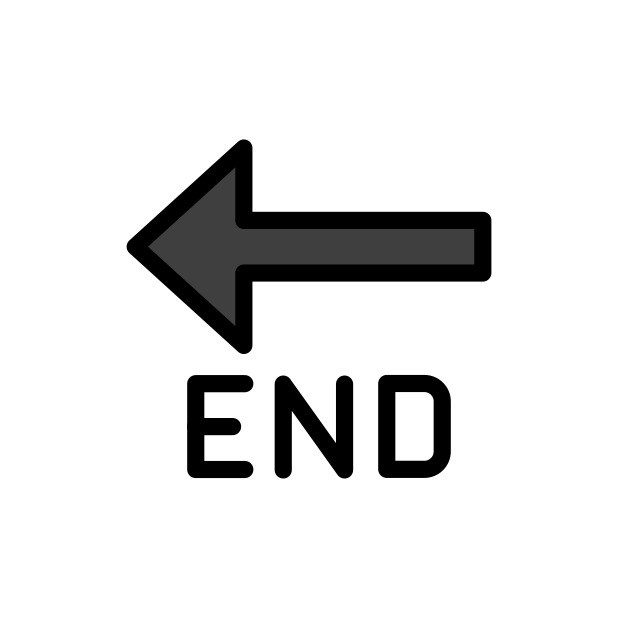
END arrow